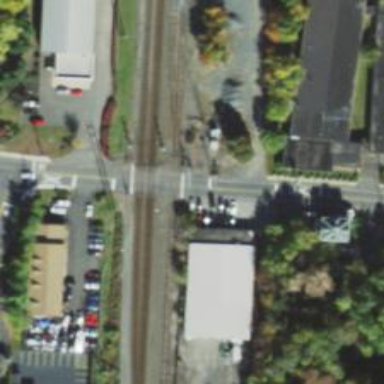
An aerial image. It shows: Railway signal.